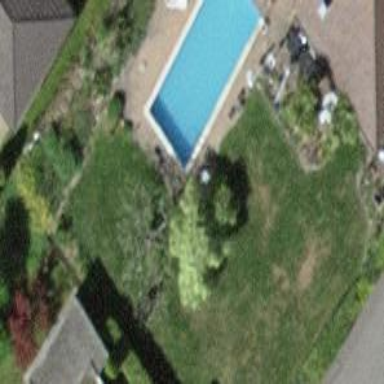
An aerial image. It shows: Swimming pool located in leisure land.